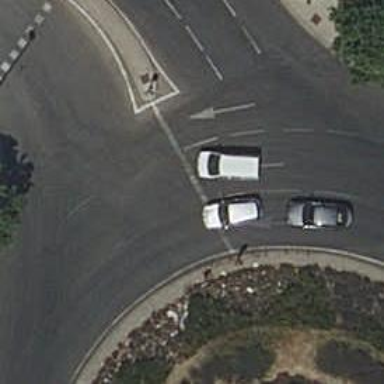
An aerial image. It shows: Tertiary road with asphalt surface. The road leads to circular junction.